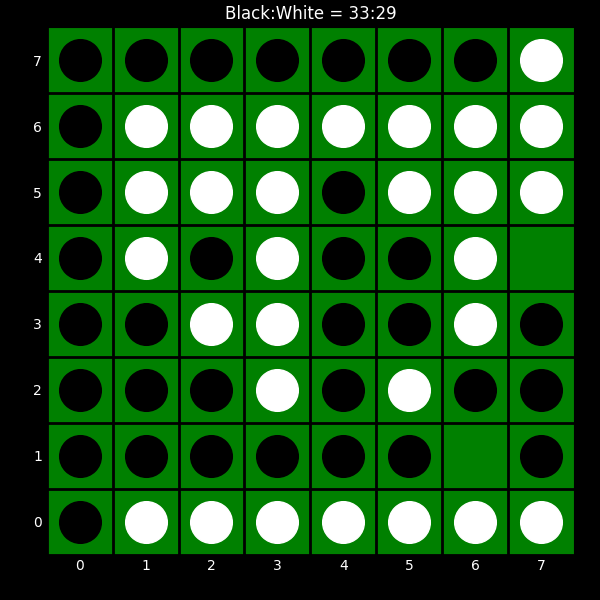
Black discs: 33
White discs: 29